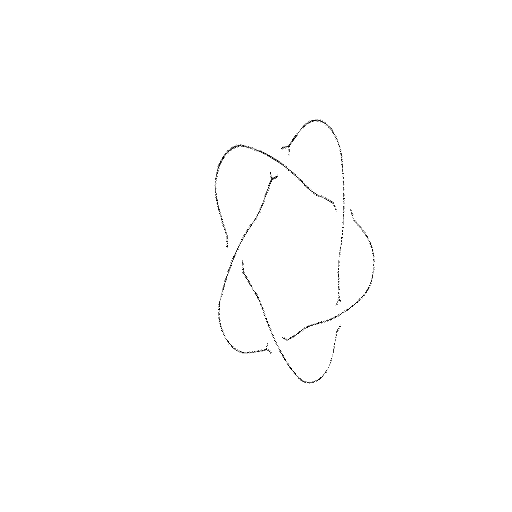
Crossing number: 5